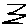
Label: zigzag